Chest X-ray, PA view. Patient: 46 years old, sex F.
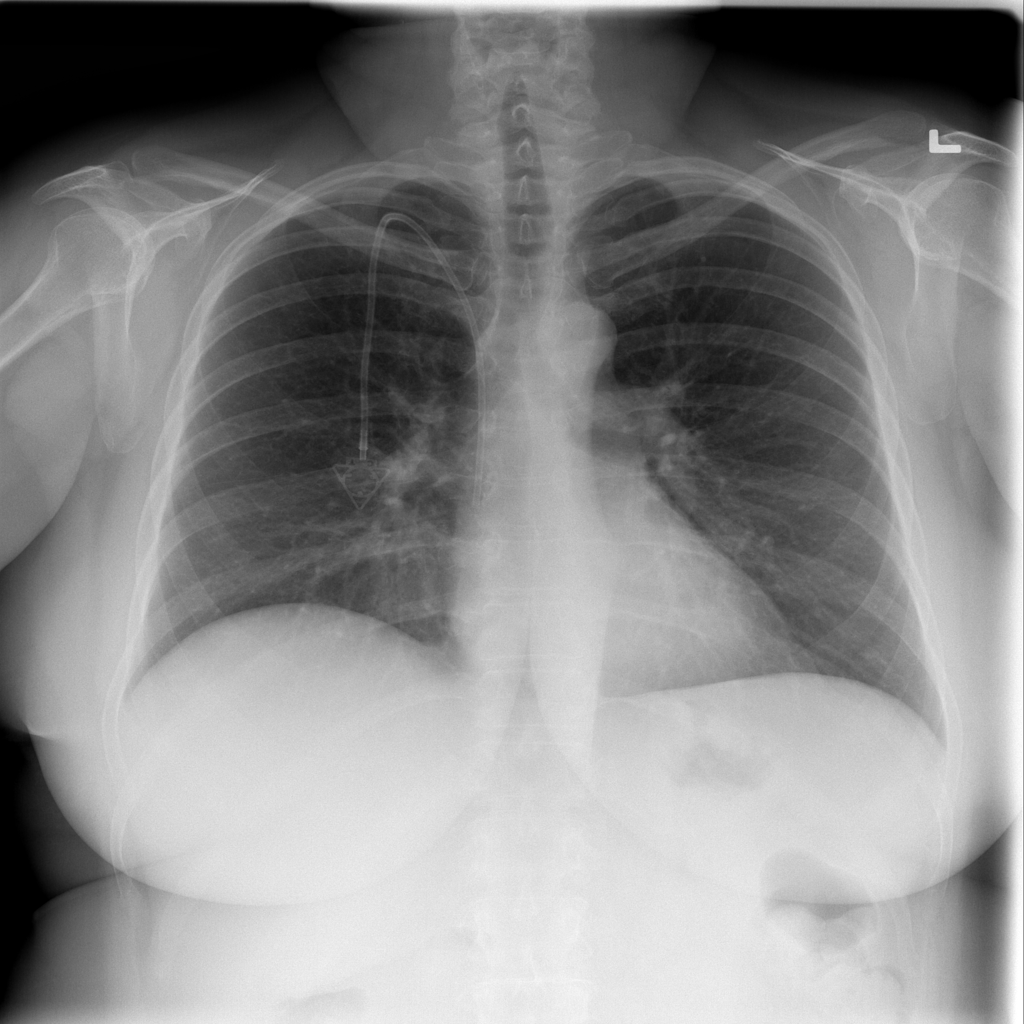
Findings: No Finding